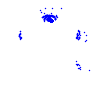
Particle: electron